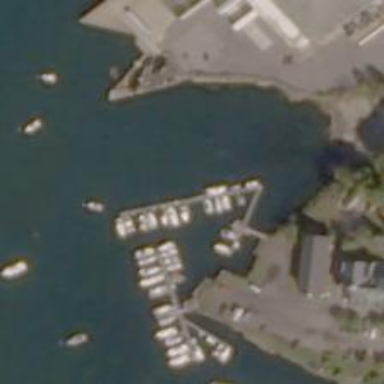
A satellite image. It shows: Man-made pier.